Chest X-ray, PA view. Patient: 32 years old, sex F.
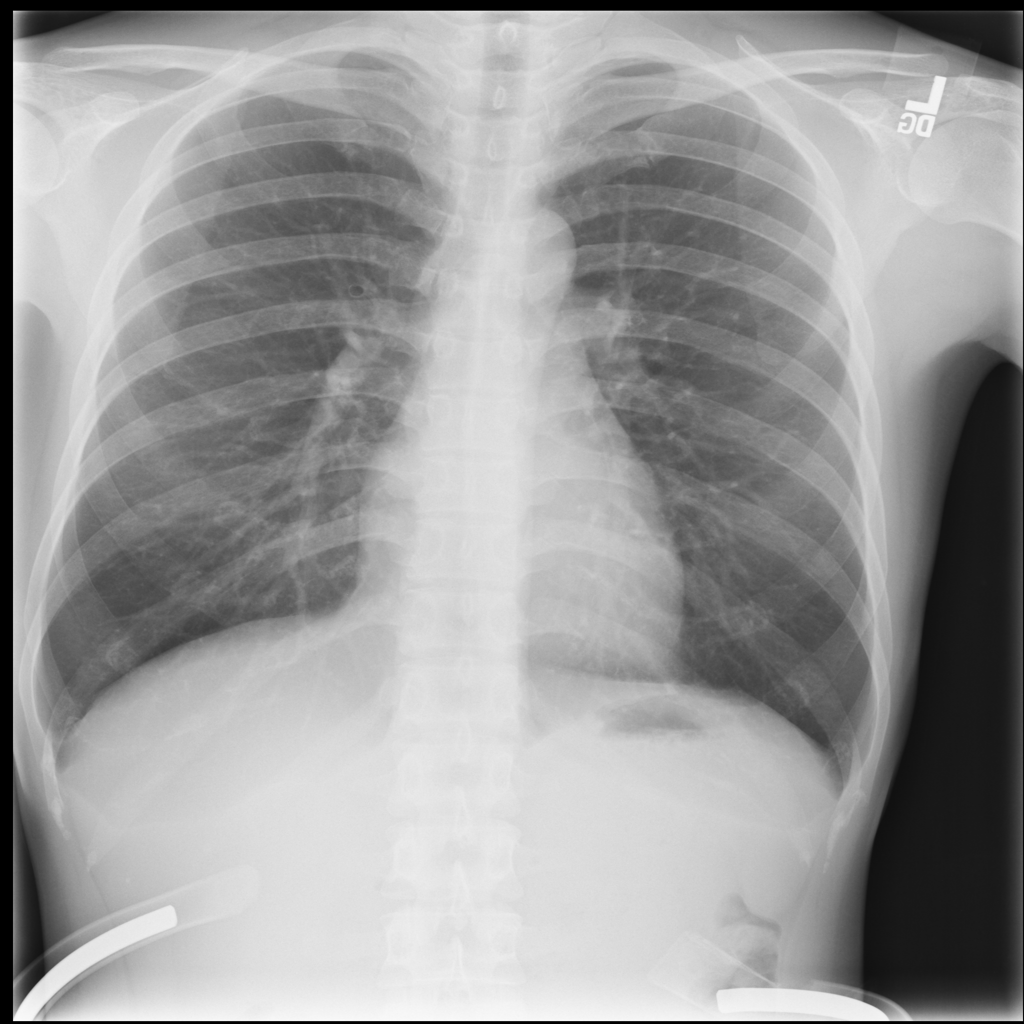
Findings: No Finding